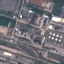
Label: Industrial